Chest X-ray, AP view. Patient: 62 years old, sex M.
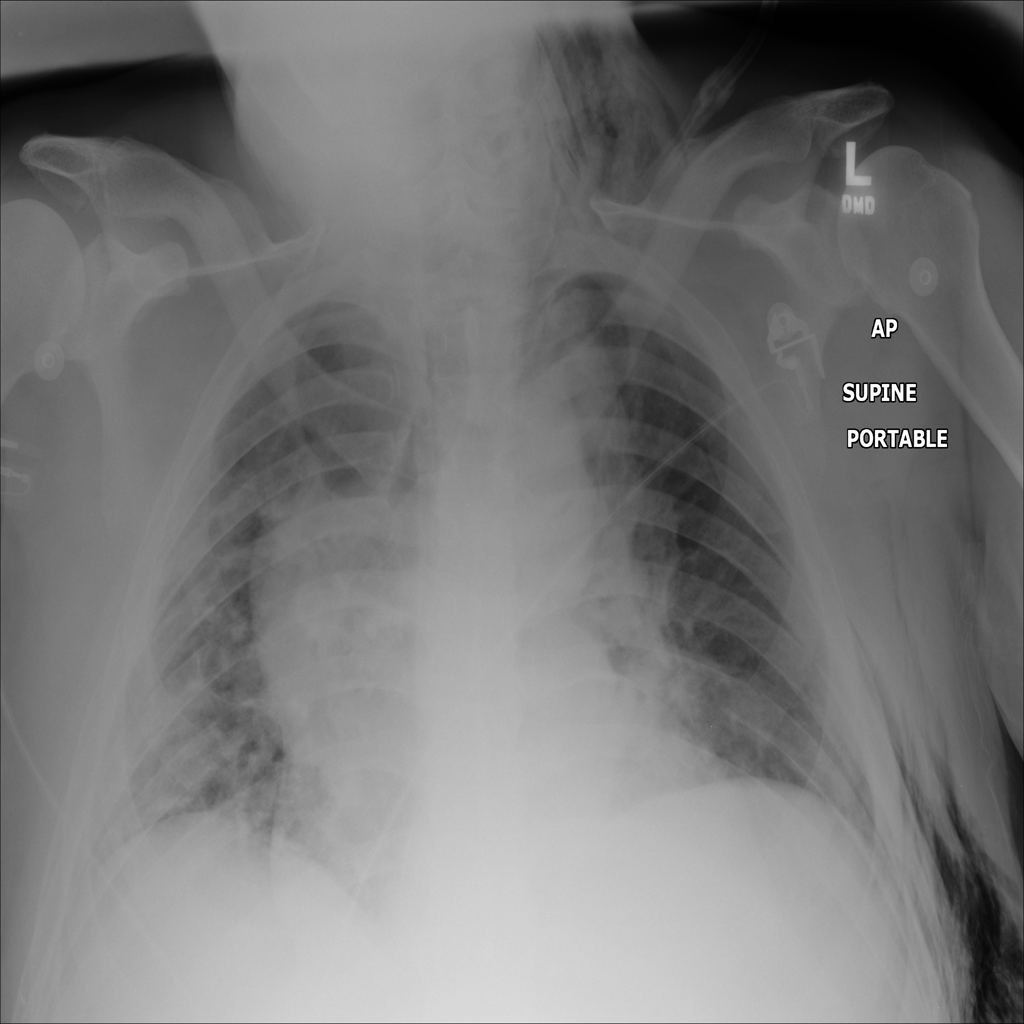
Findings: Atelectasis, Emphysema, Mass